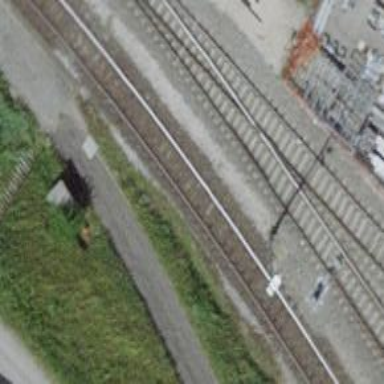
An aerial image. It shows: Railway yard with one track.